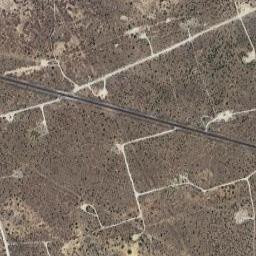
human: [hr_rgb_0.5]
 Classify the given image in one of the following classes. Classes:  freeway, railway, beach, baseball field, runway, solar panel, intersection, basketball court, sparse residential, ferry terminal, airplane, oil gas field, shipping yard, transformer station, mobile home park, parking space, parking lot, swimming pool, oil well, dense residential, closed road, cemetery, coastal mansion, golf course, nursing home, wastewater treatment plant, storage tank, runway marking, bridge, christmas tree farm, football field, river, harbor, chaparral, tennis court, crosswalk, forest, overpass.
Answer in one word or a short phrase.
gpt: oil gas field